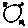
Label: moon